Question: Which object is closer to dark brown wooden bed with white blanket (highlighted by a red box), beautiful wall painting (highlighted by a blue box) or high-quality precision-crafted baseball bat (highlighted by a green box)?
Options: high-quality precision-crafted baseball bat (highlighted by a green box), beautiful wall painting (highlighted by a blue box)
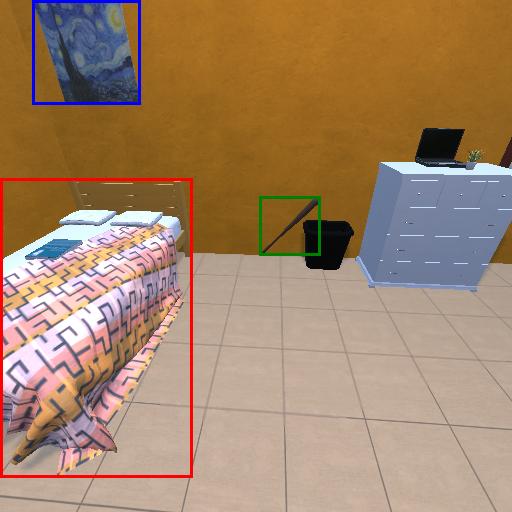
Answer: high-quality precision-crafted baseball bat (highlighted by a green box)